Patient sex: F
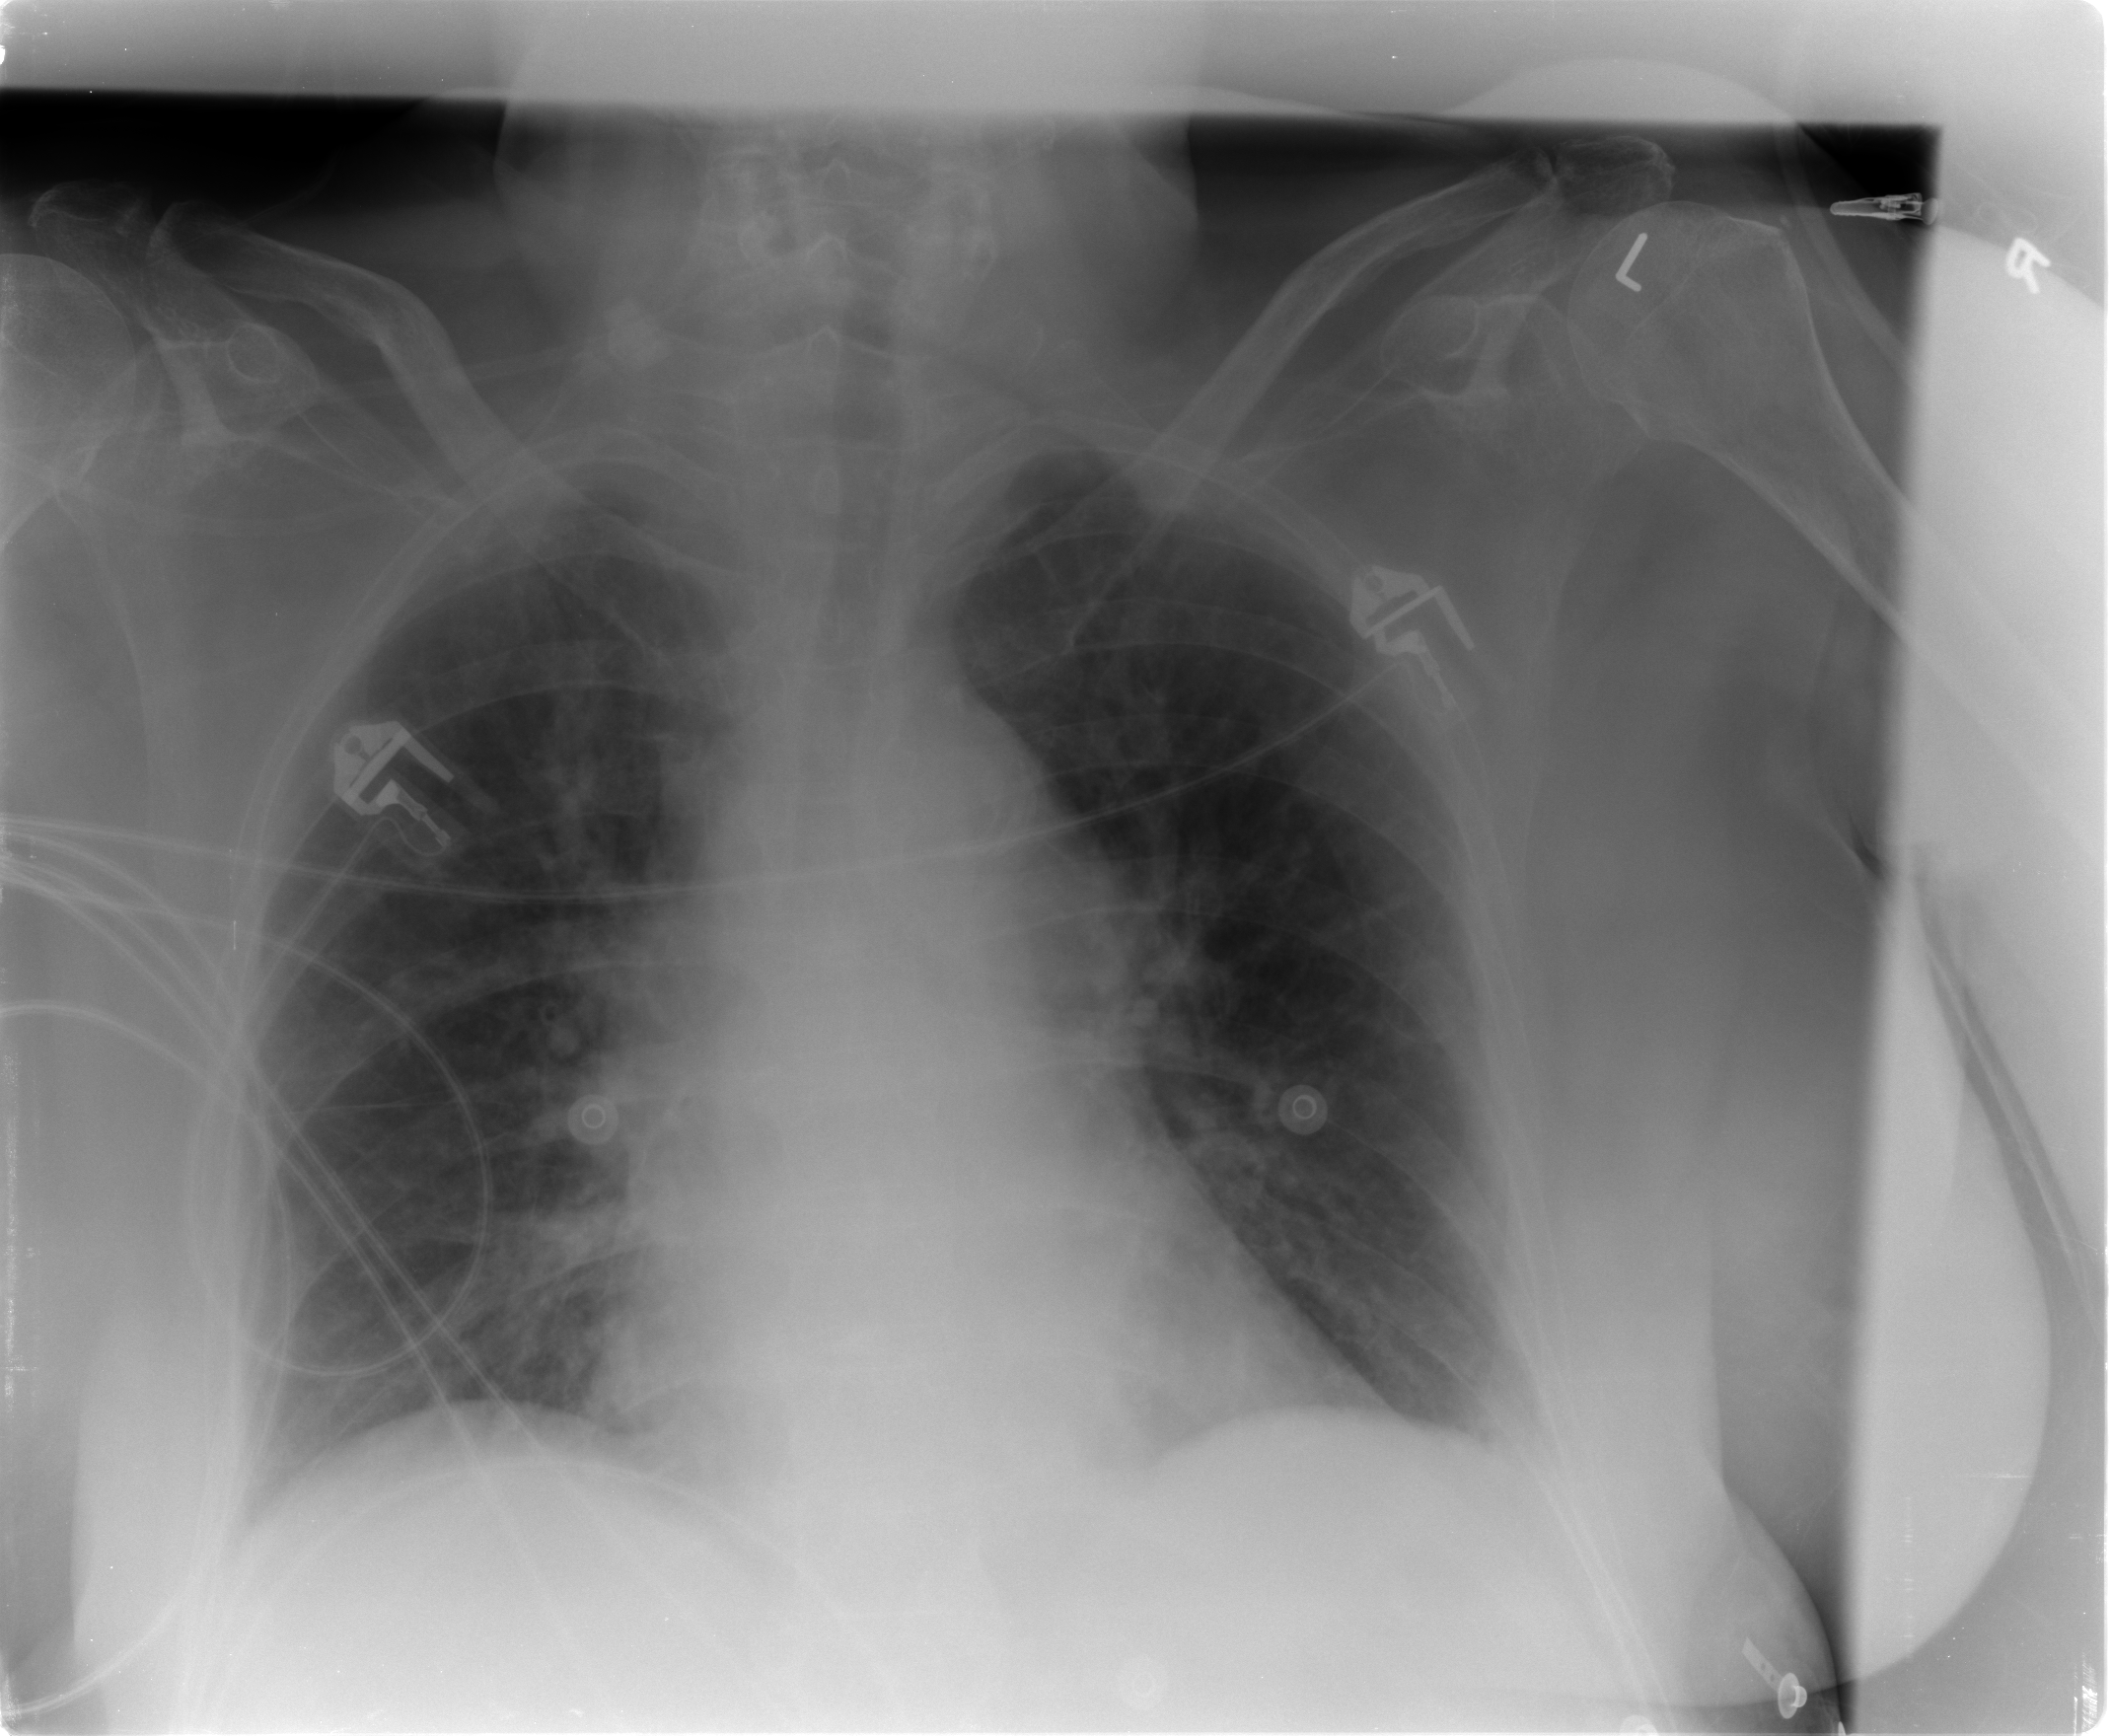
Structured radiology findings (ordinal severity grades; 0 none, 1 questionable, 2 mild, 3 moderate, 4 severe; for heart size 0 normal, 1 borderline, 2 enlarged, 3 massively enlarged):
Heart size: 2
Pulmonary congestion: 3
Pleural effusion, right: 0
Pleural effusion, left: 1
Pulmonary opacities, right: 2
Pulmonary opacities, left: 2
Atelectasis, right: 2
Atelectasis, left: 2